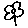
Label: flower